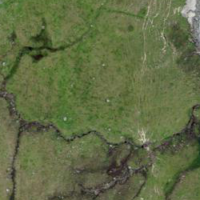
EUNIS habitat code: 26
Species observed at this site:
Pinguicula alpina
Bartsia alpina